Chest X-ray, PA view. Patient: 58 years old, sex M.
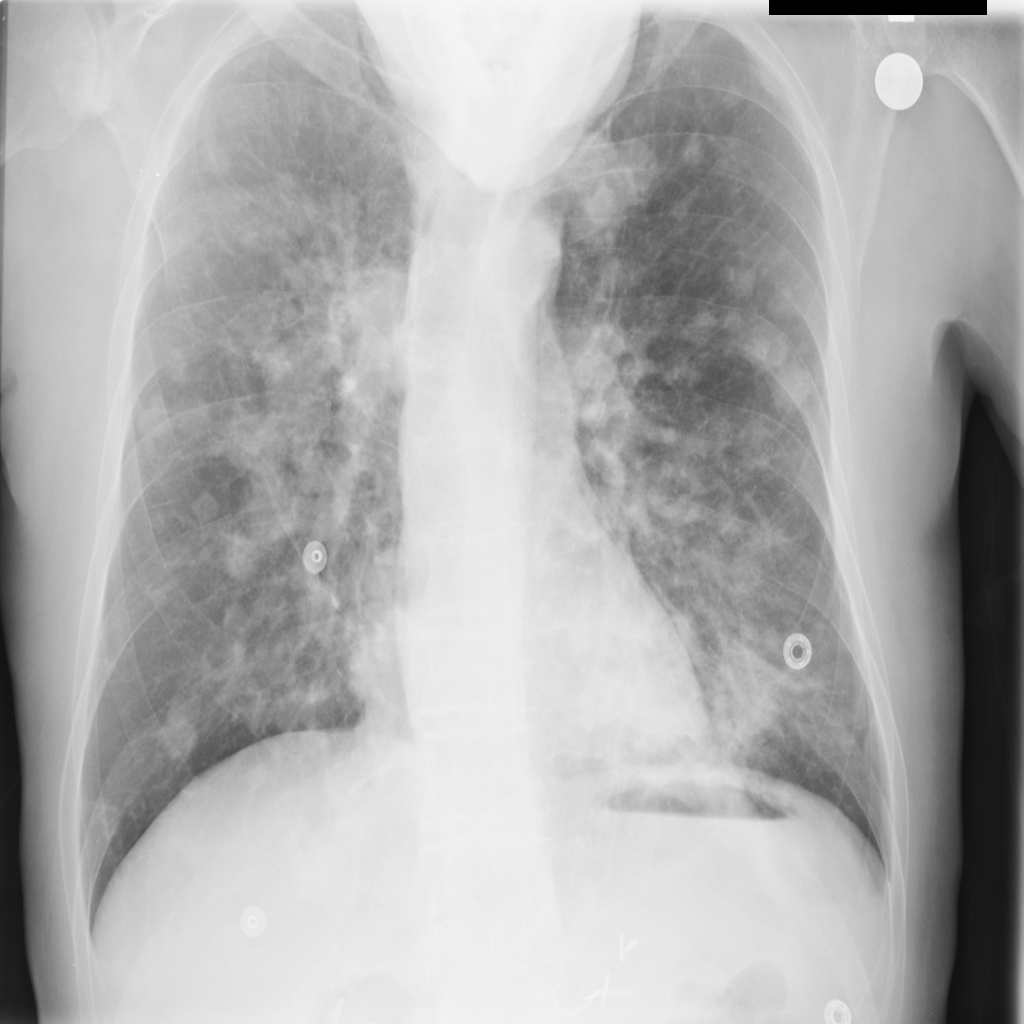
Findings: No Finding